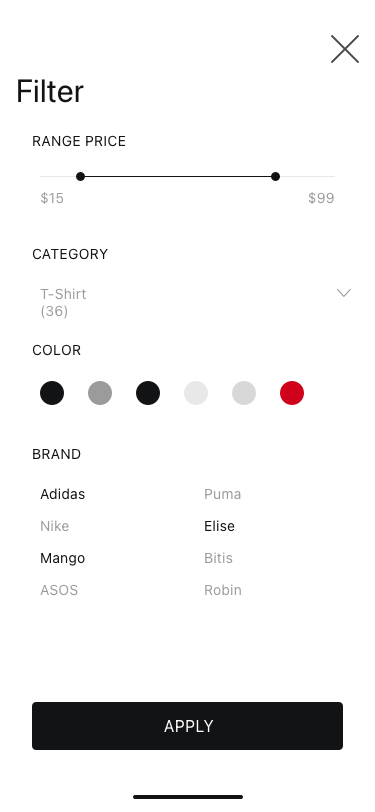
Text in this UI design:
Apply
Brand
Adidas
Puma
Nike
Elise
Mango
Bitis
ASOS
Robin
Color
Category
T-Shirt (36)
Range Price
$15
$99
Filter